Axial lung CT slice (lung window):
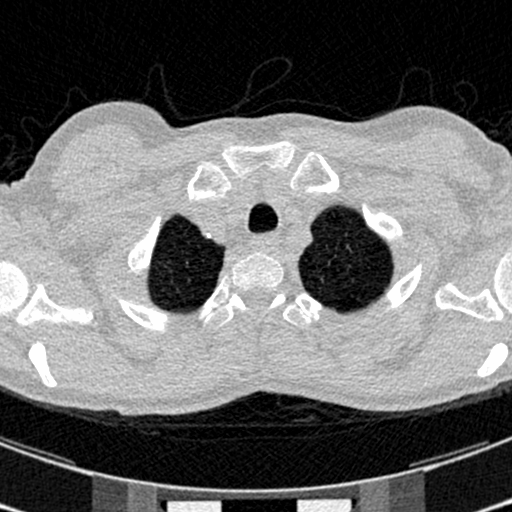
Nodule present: no